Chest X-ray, PA view. Patient: 39 years old, sex M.
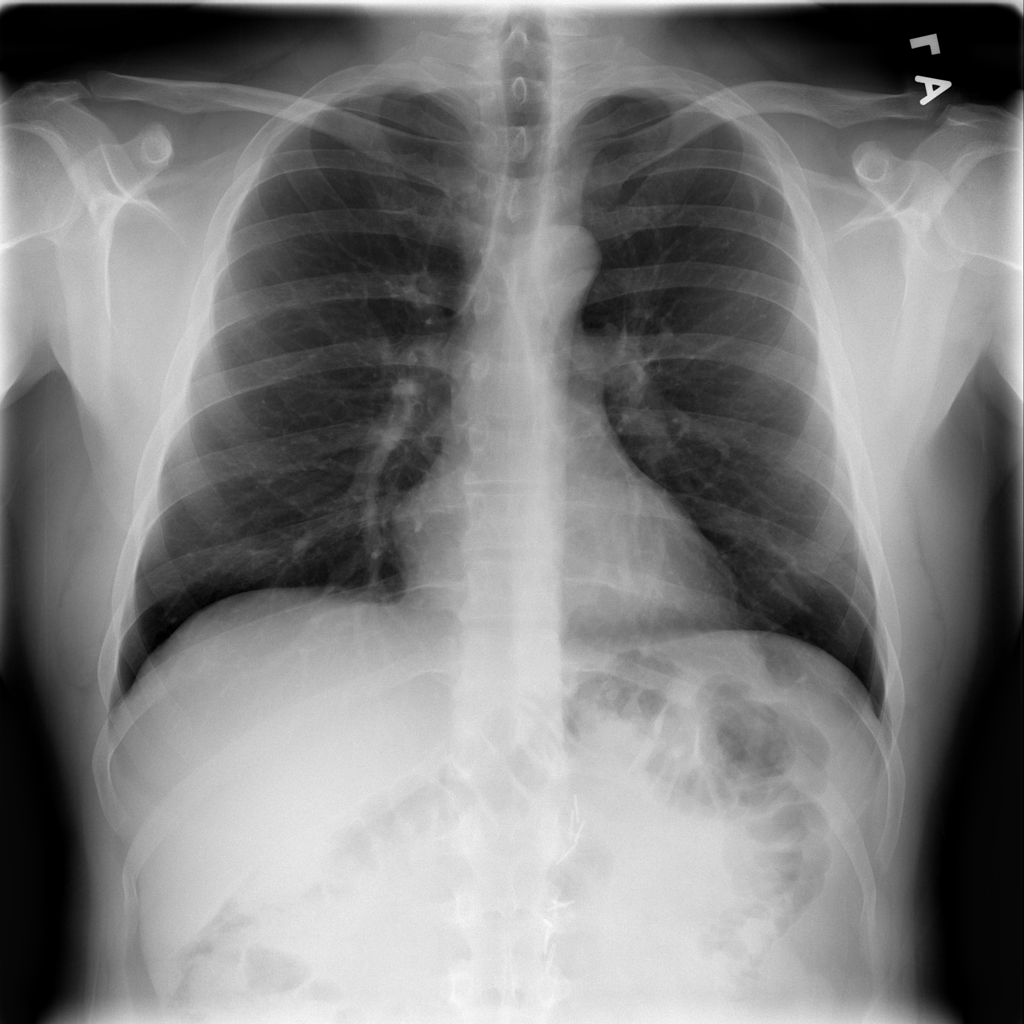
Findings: No Finding